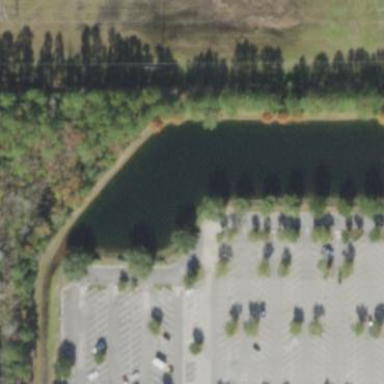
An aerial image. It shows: Retention basin containing natural water.